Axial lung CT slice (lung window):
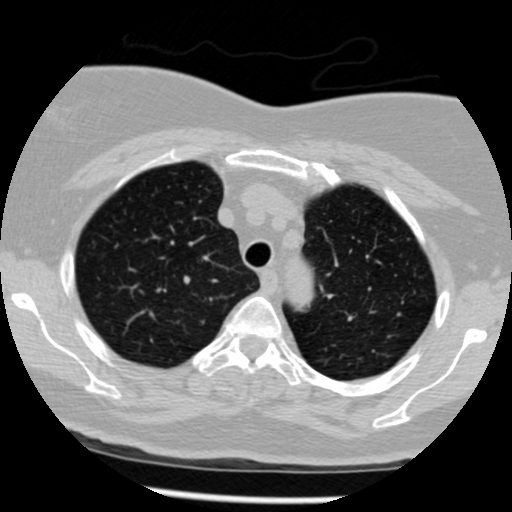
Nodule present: no